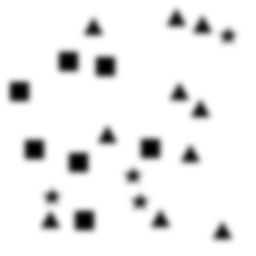
Squares: 7
Triangles: 10
Stars: 4
Total shapes: 21